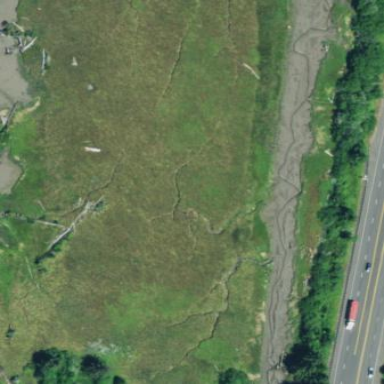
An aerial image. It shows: Saltmarsh wetland.